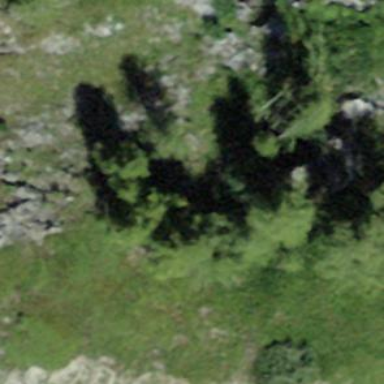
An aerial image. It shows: Forest with needle-leaved trees.